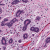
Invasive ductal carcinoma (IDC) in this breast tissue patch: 0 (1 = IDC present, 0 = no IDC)